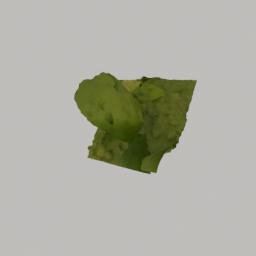
Label: nature